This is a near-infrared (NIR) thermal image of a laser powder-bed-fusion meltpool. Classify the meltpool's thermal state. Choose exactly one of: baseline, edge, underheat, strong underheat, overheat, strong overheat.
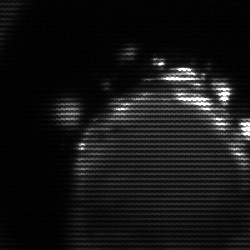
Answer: edge